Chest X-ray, AP view. Patient: 64 years old, sex M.
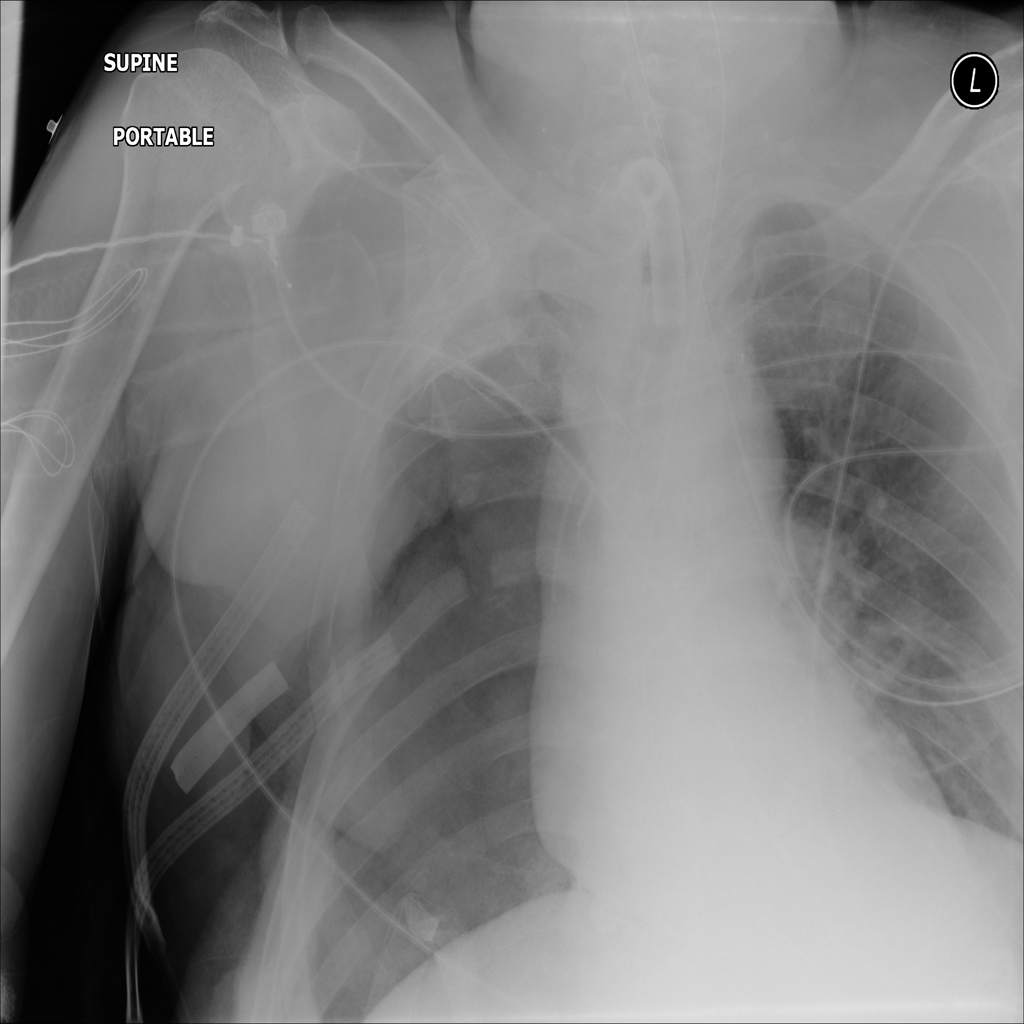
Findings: Atelectasis, Consolidation